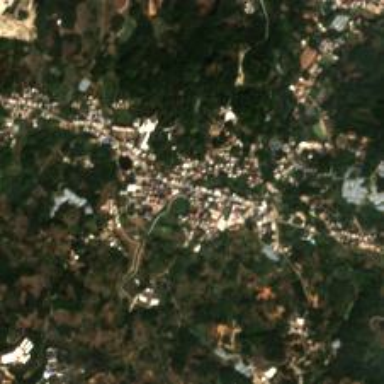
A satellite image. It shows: Ethnic township within town.